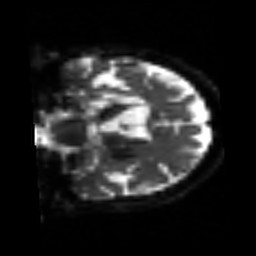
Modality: sbref
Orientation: coronal
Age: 75
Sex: female
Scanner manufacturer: siemens
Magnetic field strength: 3 T
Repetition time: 3.2 s
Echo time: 0.081 s